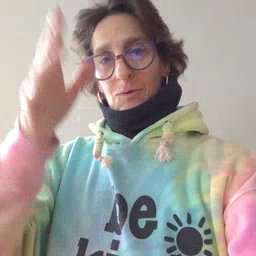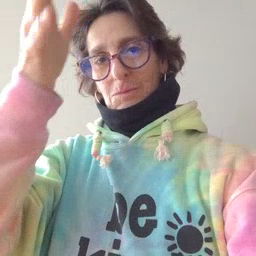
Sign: grandpa